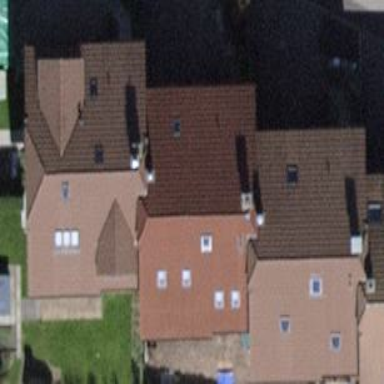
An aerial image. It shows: Terrace building with gabled roof oriented across.